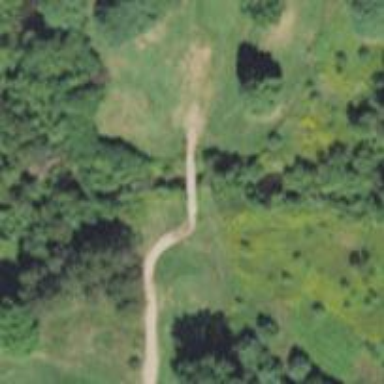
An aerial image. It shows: Path for both roads and golfers.